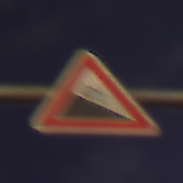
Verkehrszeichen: Gefaelle10
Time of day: Night
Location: Outdoor (Urban)
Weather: PartlyCloudy
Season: NotSpecified
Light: Natural